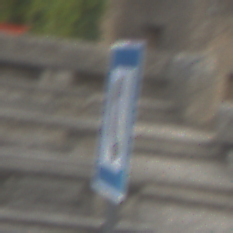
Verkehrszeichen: Fernsprecher
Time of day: MorningAfternoon
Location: Outdoor (Suburban)
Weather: PartlyCloudy
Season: NotSpecified
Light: Natural